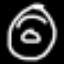
Label: donut